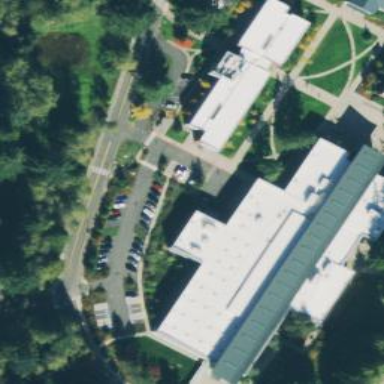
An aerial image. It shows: College building.